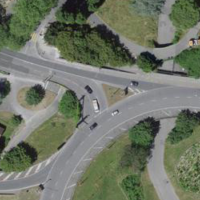
EUNIS habitat code: 57
Species observed at this site:
Fagus sylvatica